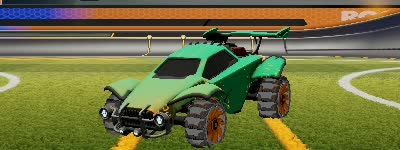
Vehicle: octane